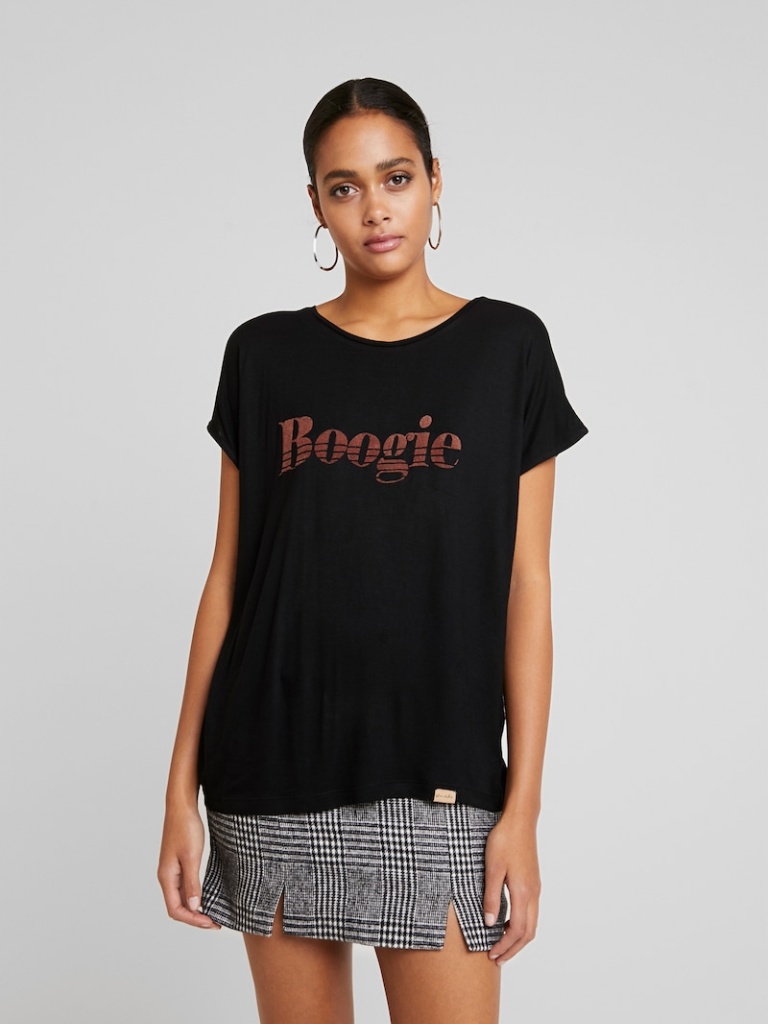
cotton relaxed short sleeve hip length Untucked crew t-shirt